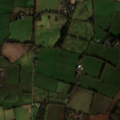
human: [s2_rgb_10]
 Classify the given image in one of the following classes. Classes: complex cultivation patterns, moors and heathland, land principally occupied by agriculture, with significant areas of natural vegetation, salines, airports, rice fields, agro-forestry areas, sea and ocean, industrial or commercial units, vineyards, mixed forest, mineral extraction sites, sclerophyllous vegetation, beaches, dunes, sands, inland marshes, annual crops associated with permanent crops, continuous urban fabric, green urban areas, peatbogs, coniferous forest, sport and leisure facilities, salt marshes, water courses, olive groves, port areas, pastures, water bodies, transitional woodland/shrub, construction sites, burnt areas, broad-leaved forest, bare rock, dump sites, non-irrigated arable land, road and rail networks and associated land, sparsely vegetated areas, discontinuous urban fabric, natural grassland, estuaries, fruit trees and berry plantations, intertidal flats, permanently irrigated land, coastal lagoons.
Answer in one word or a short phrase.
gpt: pastures, transitional woodland/shrub, peatbogs